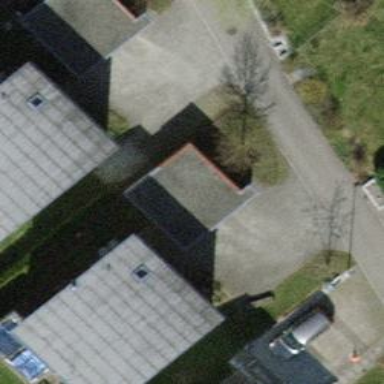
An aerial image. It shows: Garage.